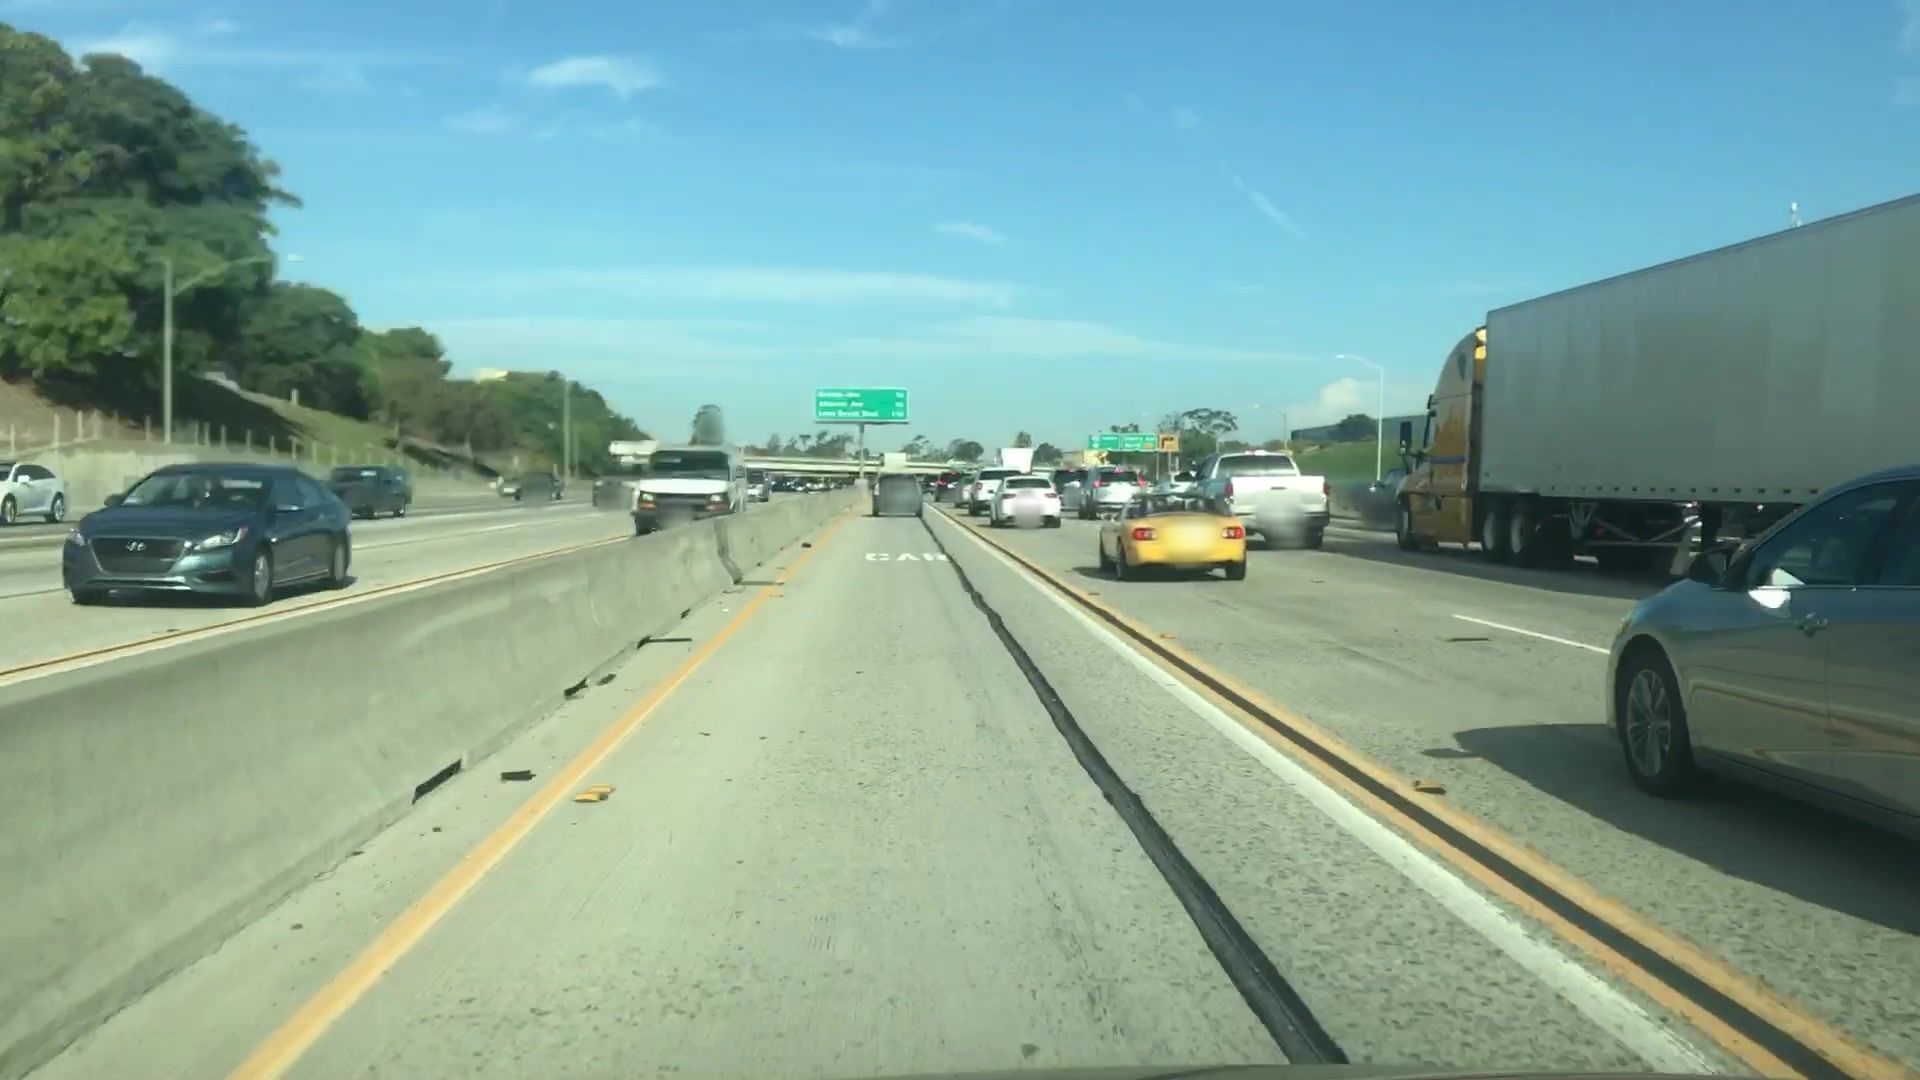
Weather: clear
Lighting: day
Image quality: good
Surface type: railway
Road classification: motorway_link
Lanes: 1
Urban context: urban centre
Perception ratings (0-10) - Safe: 1.08, Lively: 1.22, Beautiful: 1, Boring: 2.11, Depressing: 6.93, Wealthy: 2.43